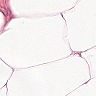
Metastatic tissue present: no